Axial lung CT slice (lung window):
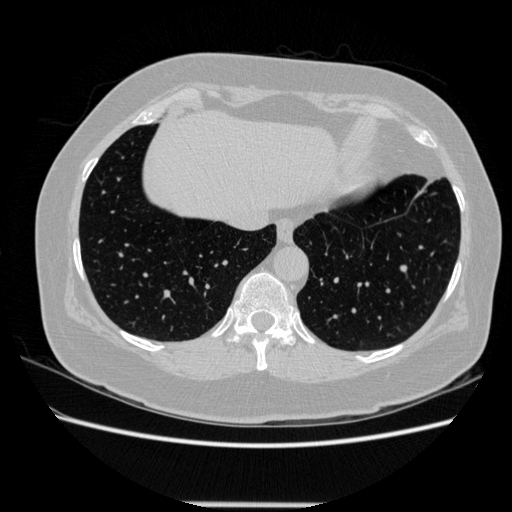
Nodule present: no